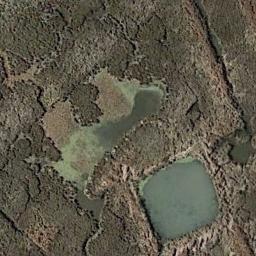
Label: wetland